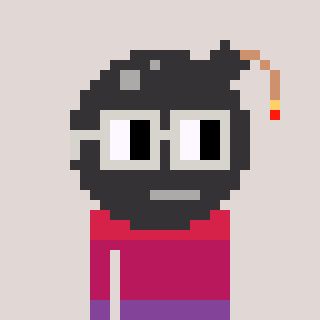
a pixel art character with square light gray glasses, a bomb-shaped head and a teal-colored body on a warm background